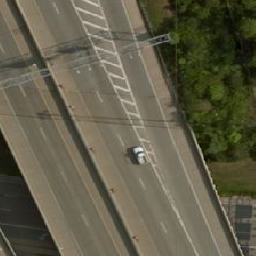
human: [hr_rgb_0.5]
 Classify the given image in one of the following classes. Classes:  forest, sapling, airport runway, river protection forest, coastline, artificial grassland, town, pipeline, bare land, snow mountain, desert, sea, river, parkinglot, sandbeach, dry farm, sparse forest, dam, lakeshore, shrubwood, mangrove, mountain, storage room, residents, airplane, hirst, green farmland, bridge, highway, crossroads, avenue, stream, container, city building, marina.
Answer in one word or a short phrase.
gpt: highway